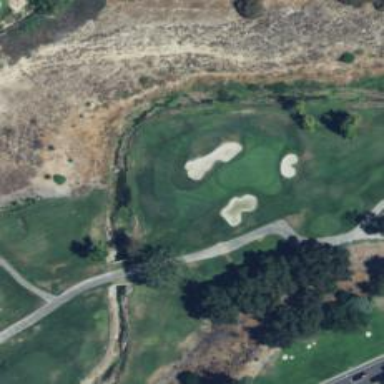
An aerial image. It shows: View of golf hole.